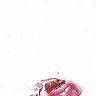
Metastatic tissue present: no